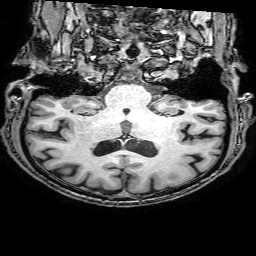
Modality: T1w
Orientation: sagittal
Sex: male
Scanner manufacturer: philips
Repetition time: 0.008166 s
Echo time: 0.00374 s